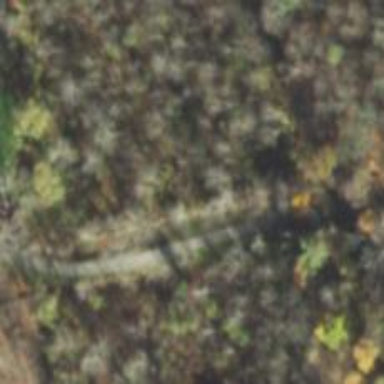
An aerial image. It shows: Driveway leading to service road.